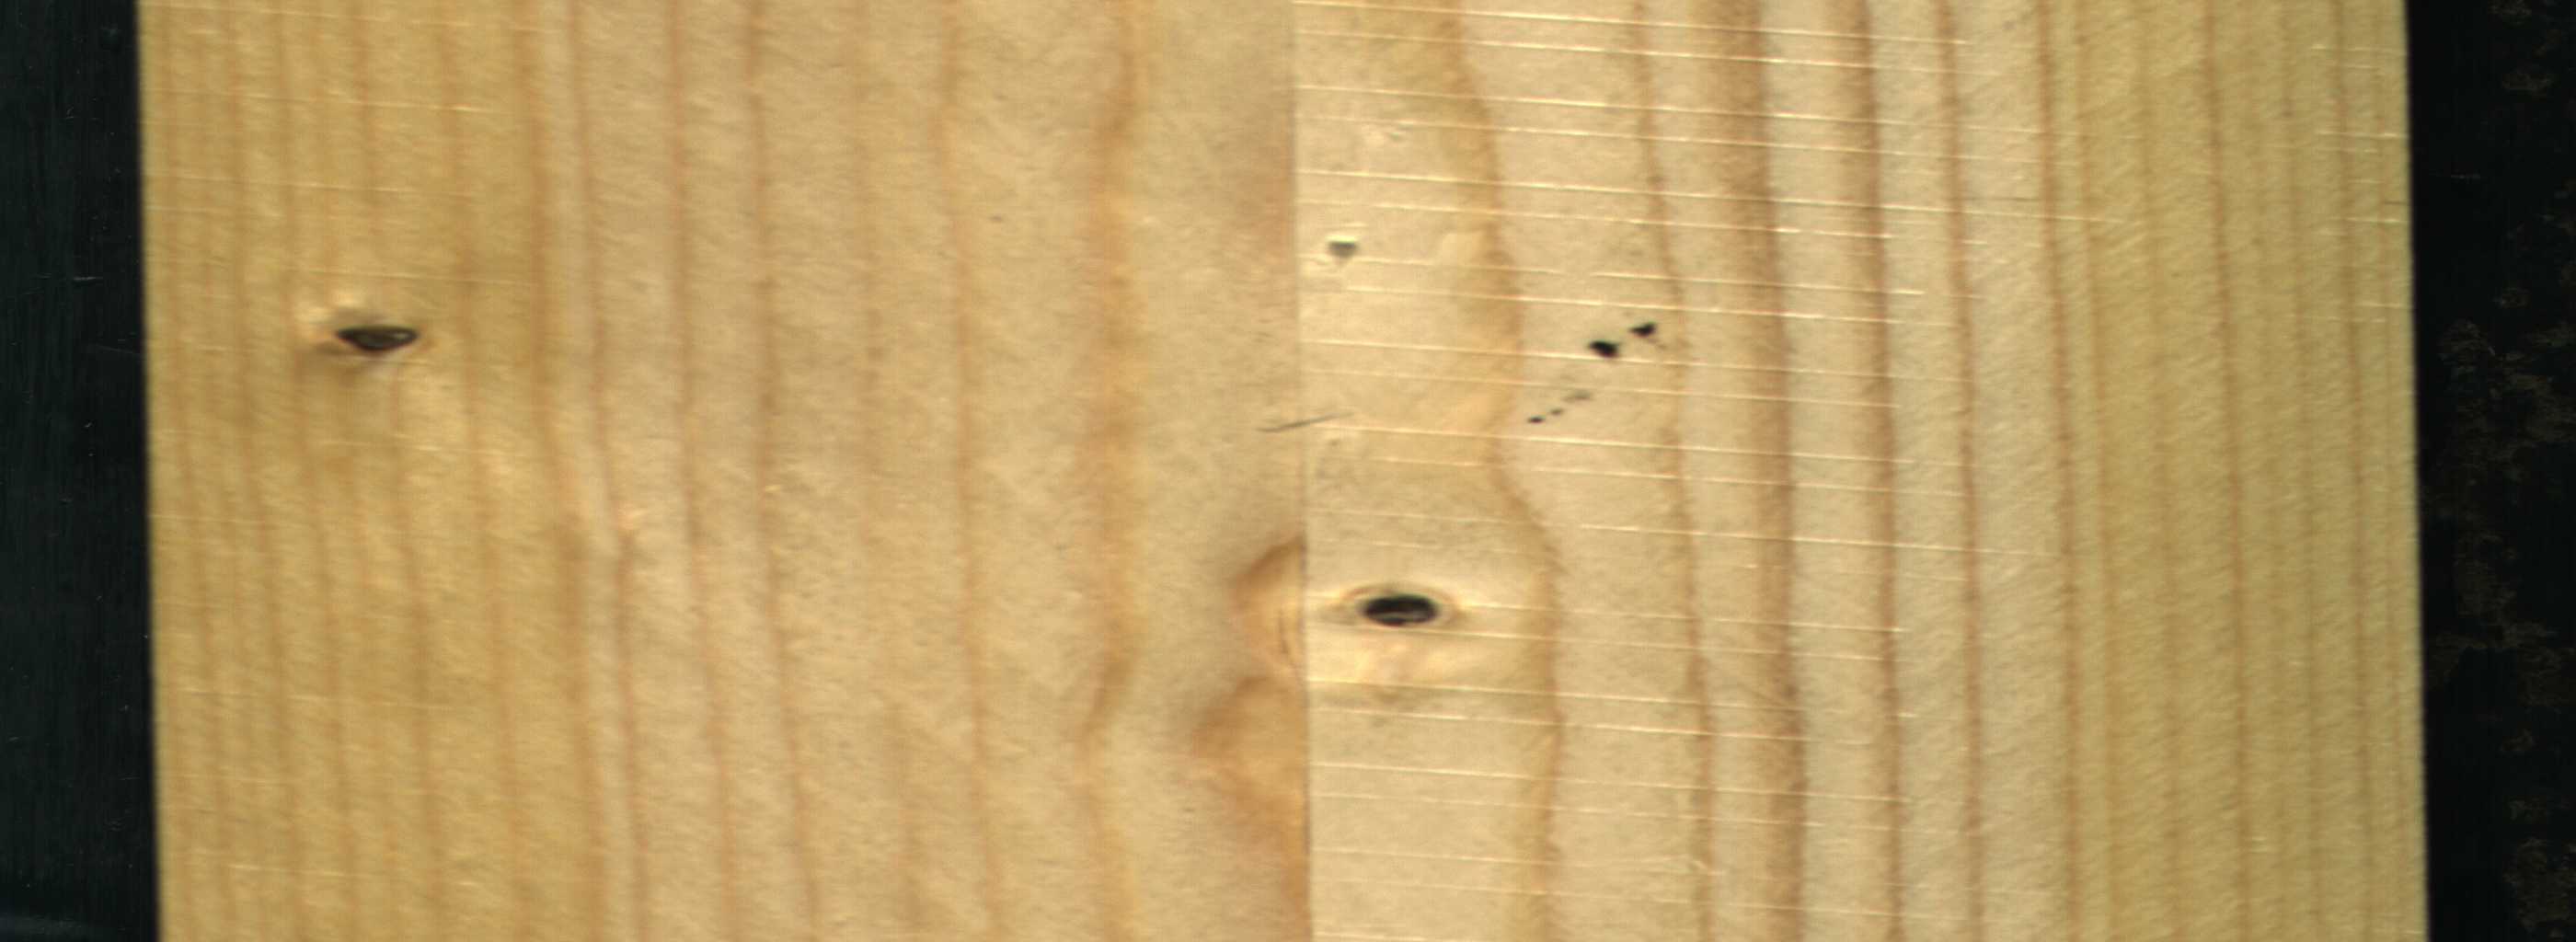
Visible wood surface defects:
Dead_Knot
Dead_Knot